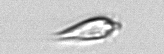
Label: Oxytoxum